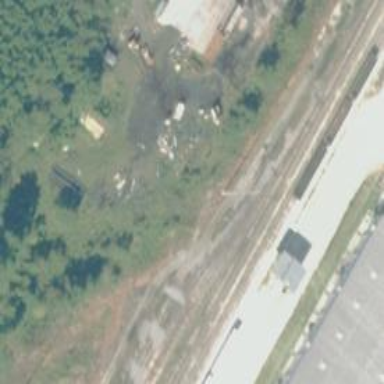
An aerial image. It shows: Railway yard used for servicing trains.